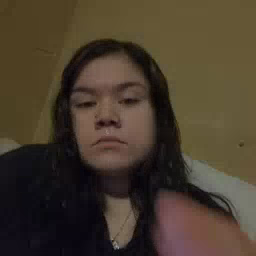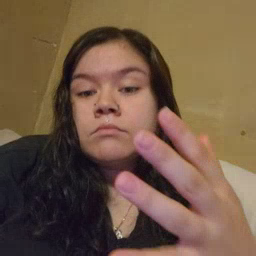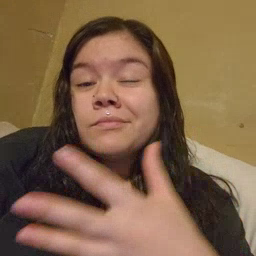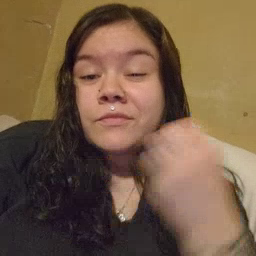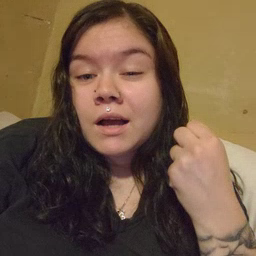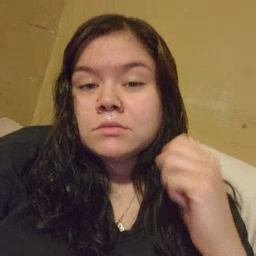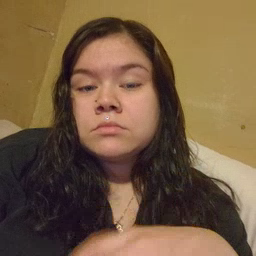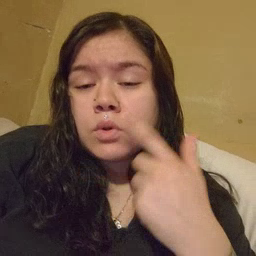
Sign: fast